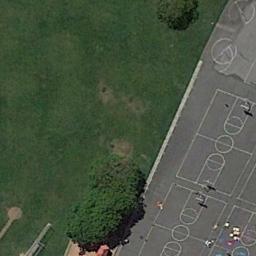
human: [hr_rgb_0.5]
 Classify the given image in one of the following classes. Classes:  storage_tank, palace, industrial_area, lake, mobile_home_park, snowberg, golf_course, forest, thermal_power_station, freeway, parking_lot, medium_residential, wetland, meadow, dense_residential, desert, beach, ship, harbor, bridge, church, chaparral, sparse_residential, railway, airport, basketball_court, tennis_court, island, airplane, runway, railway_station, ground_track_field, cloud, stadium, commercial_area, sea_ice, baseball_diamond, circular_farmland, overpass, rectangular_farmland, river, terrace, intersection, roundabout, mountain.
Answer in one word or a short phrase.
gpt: basketball_court